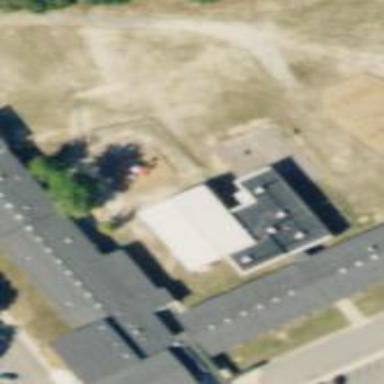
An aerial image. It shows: School building.